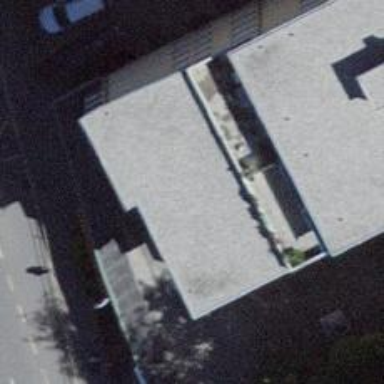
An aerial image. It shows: Restaurant.